Interaction volume radius: 5 \u00c5
Interaction volume height: 10 \u00c5
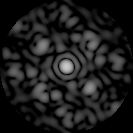
Disorder parameter: 0.572